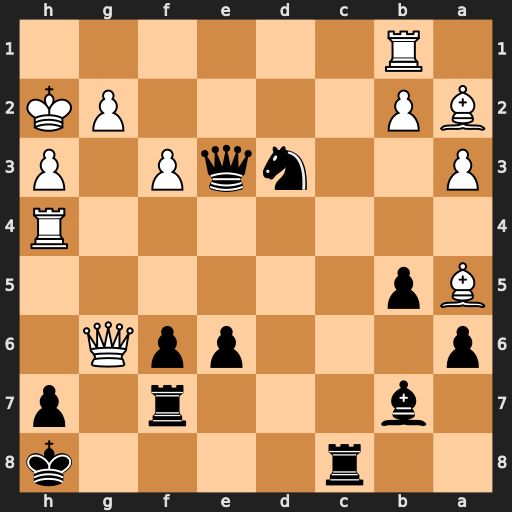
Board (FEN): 2r4k/1b3r1p/p3ppQ1/Bp6/7R/P2nqP1P/BP4PK/1R6
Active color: b
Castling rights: -
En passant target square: -
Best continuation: Ne5 Rxh7+ Rxh7 Qxf6+ Rg7